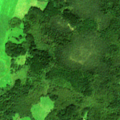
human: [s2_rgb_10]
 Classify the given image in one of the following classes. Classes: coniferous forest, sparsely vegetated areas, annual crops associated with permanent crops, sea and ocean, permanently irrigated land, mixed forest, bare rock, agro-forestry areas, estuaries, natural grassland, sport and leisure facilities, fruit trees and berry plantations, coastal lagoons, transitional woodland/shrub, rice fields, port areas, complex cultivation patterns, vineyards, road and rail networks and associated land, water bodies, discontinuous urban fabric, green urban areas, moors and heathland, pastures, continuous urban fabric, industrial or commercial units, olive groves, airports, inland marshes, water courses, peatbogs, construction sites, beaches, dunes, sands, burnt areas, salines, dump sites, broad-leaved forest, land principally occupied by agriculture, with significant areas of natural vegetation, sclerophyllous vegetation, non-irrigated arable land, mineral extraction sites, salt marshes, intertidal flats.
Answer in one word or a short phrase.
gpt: non-irrigated arable land, pastures, land principally occupied by agriculture, with significant areas of natural vegetation, broad-leaved forest, mixed forest